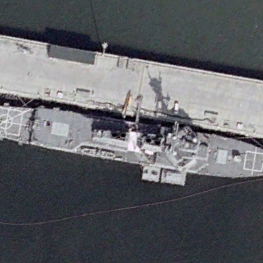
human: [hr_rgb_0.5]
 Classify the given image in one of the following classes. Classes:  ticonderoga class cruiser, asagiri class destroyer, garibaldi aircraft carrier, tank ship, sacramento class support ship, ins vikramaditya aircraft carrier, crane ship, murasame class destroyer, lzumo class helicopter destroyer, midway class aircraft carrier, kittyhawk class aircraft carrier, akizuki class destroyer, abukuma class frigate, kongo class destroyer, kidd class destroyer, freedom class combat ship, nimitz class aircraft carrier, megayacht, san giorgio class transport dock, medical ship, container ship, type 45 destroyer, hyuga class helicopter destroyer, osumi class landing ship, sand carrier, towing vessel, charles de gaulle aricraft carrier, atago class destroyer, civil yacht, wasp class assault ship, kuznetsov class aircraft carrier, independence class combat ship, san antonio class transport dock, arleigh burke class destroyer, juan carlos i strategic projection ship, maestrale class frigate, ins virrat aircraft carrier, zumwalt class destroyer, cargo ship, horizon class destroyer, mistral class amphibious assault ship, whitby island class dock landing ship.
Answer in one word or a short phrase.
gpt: Arleigh Burke class destroyer